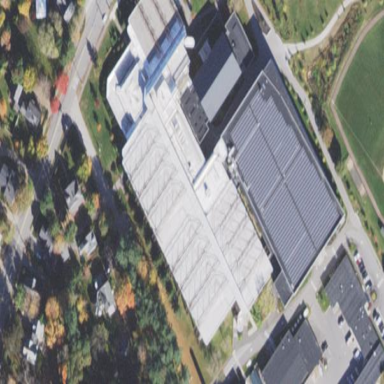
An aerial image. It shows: Sports center building.